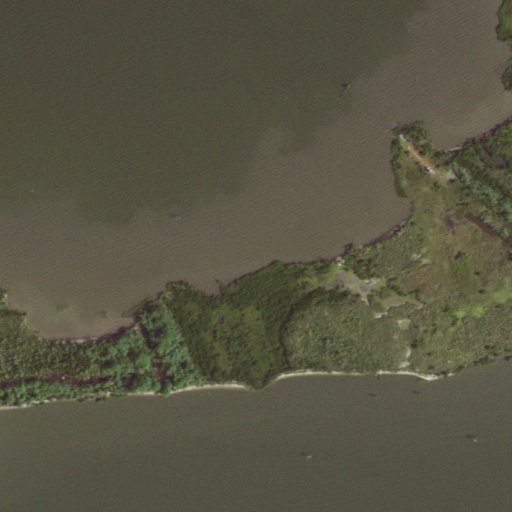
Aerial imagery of island in Louisiana named Fifi Island containing open water and herbaceous wetlands